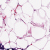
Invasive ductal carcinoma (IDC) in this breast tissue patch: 0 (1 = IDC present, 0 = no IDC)